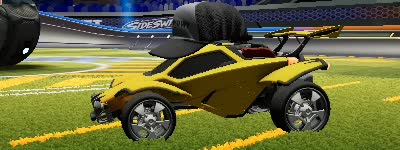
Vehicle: octane